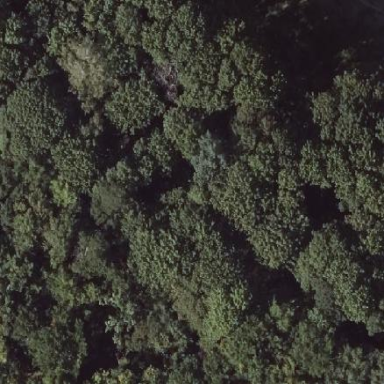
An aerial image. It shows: Mixed woodland area with various types of leaves.